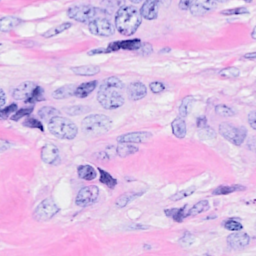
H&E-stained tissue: Breast